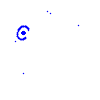
Particle: kaon